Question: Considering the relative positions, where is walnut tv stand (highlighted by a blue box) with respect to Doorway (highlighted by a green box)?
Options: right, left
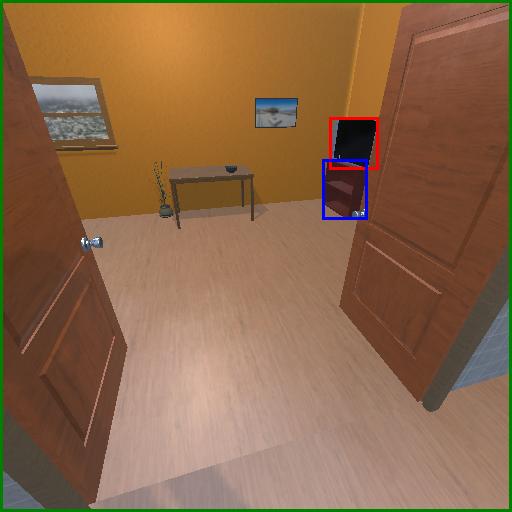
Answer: right